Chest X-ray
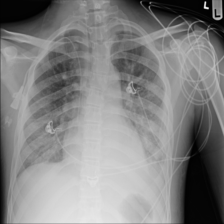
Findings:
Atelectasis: negative
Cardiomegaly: negative
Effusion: positive
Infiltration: negative
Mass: negative
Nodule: negative
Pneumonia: negative
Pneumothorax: negative
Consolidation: negative
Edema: negative
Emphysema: negative
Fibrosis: negative
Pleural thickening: negative
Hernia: negative